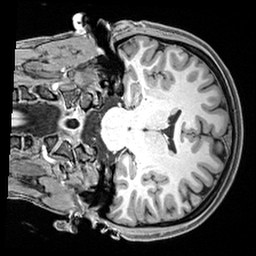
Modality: T1w
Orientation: coronal
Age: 24
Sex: female
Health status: healthy
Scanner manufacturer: siemens
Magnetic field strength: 3 T
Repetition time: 2.4 s
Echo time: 0.00217 s